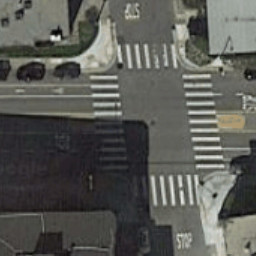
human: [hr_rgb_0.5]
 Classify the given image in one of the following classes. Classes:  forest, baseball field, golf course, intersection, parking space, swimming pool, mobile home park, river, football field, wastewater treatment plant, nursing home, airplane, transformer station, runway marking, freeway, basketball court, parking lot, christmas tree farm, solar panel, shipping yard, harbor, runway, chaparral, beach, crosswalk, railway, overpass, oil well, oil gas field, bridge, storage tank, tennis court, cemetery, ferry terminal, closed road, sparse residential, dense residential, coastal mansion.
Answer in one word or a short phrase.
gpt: crosswalk